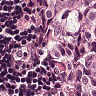
Metastatic tissue present: yes